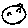
Label: moon